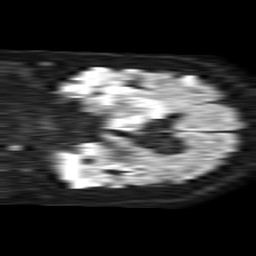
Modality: TRACE
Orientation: coronal
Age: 69
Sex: female
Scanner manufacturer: philips
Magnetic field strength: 1.5 T
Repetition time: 4.6 s
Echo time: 0.08517 s